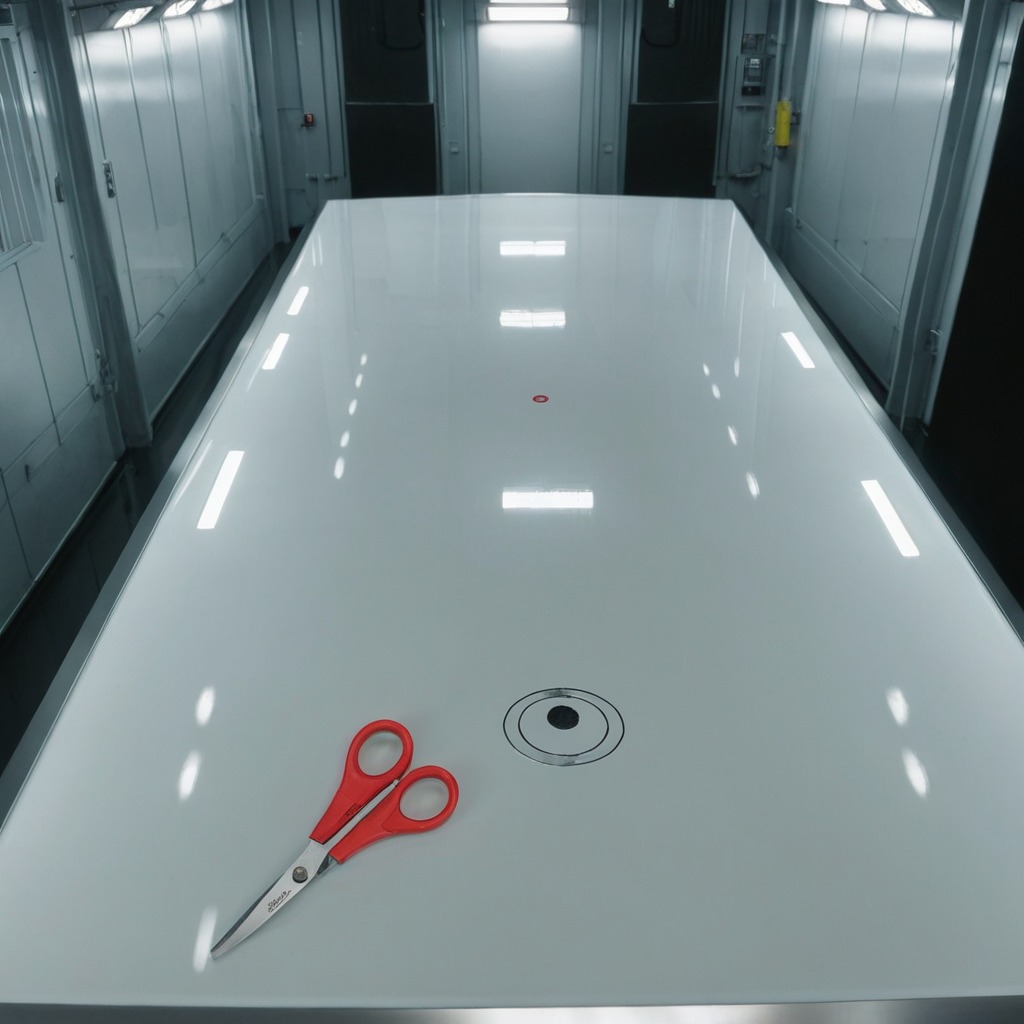
A scissor is lying on a table in a ship maintenance bay industrial lighting.